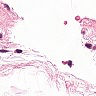
Metastatic tissue present: no